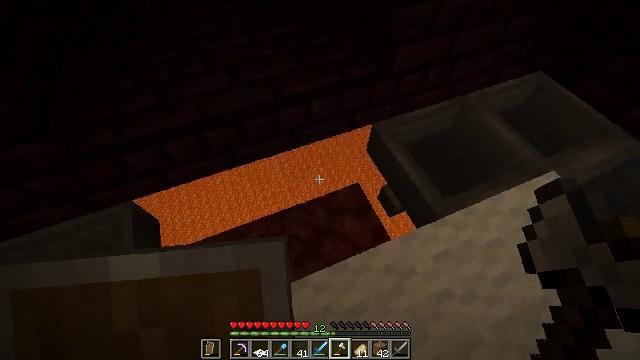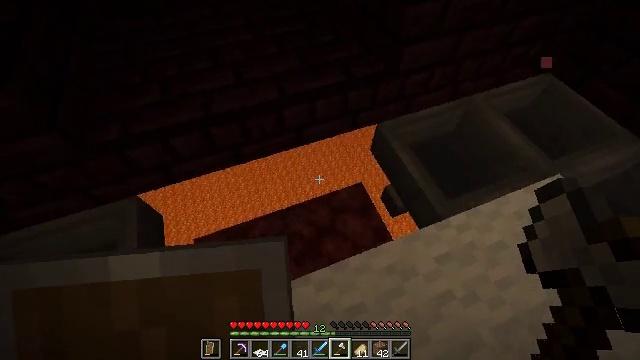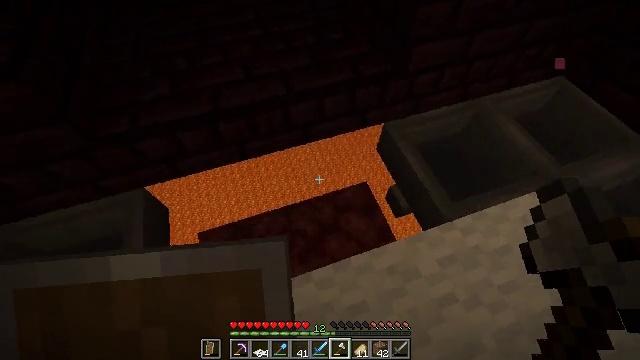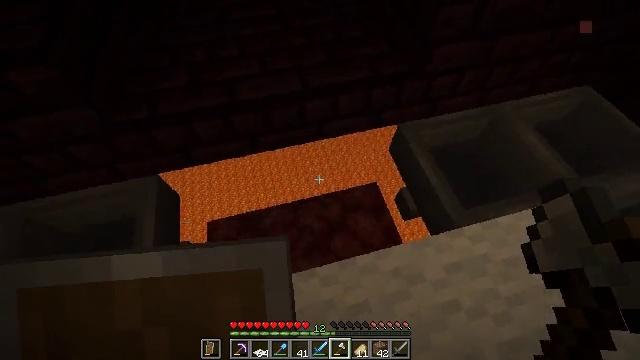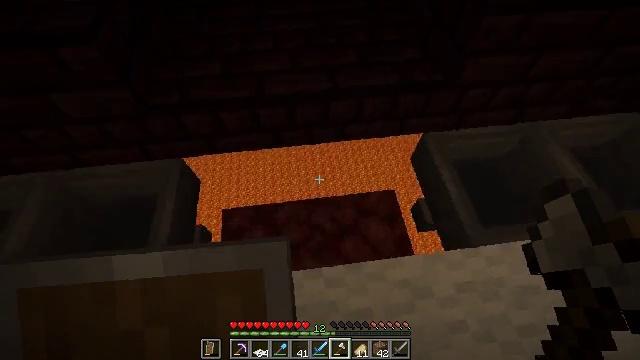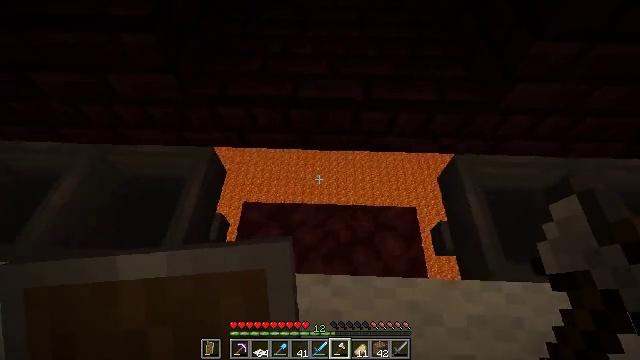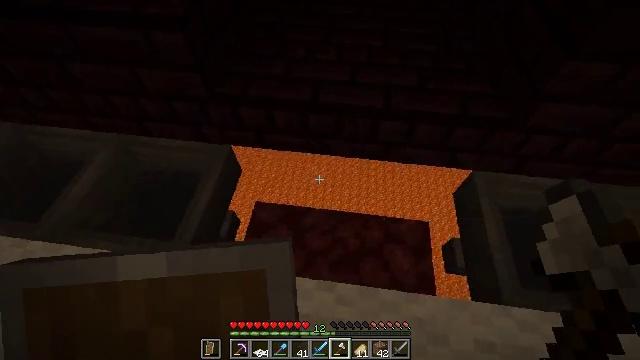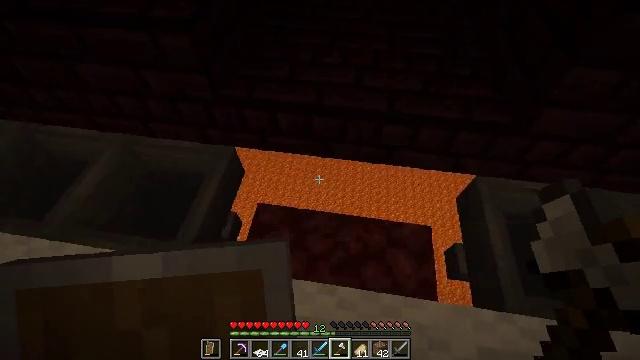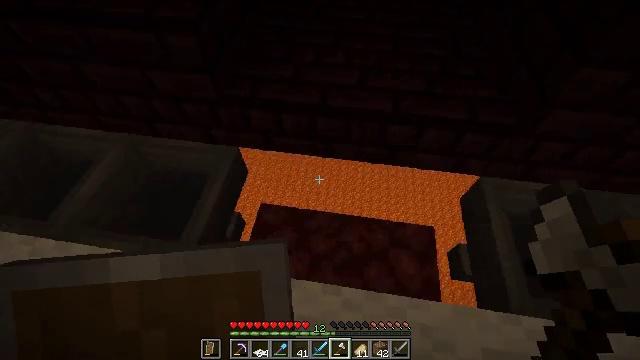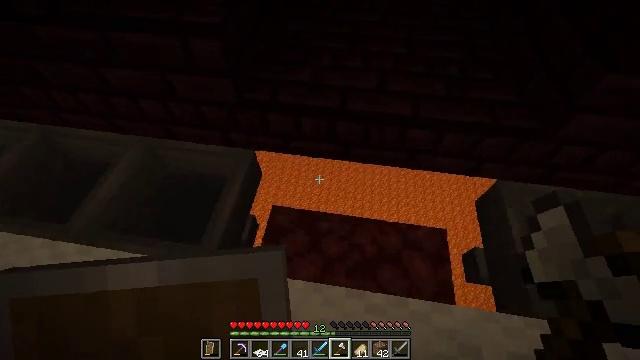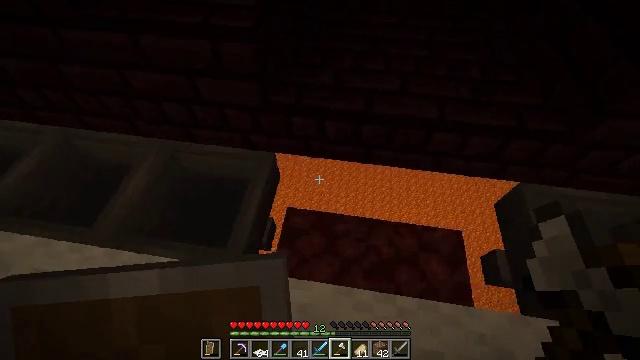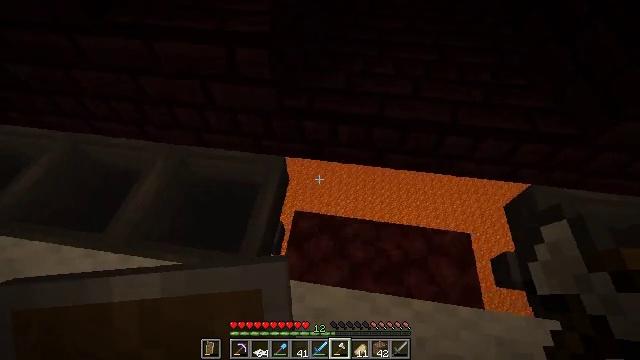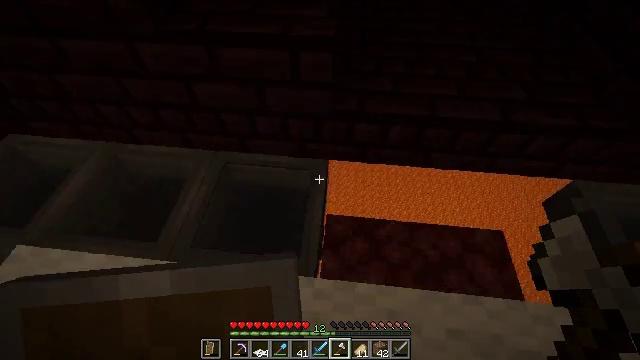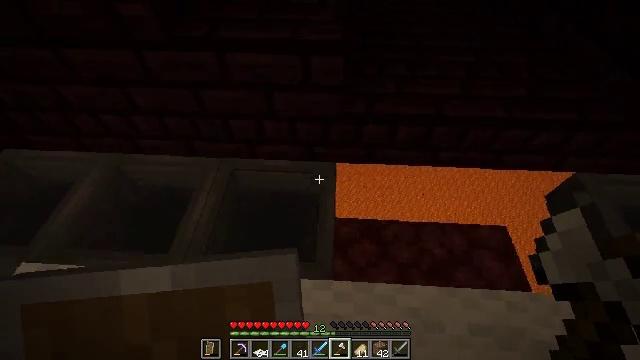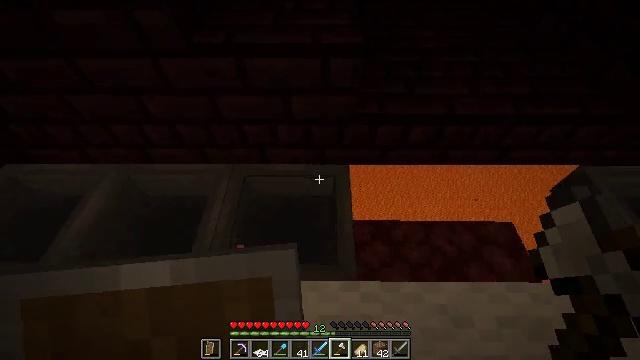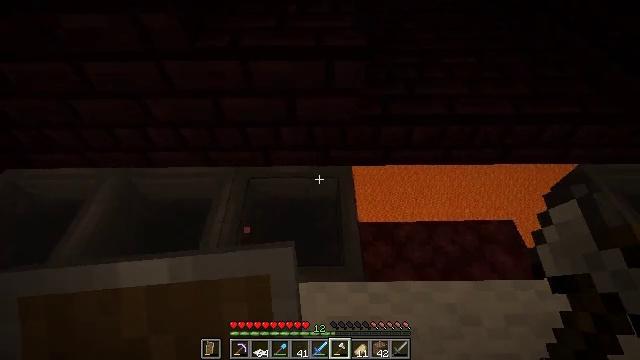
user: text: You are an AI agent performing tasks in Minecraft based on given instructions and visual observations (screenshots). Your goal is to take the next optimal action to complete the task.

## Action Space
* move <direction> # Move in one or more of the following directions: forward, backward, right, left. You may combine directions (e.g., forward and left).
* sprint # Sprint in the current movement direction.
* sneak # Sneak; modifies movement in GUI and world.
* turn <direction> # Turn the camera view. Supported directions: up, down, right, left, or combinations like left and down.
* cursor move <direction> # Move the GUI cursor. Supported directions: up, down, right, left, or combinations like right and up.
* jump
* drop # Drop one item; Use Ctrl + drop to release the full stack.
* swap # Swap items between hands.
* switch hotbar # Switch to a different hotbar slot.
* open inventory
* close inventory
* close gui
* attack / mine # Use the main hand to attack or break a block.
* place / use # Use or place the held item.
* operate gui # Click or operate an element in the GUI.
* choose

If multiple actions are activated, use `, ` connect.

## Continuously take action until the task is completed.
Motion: motion action
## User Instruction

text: Break the nether brick slab.
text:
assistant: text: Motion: turn left
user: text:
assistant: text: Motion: turn left
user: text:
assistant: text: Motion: turn left
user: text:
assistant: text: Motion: turn left
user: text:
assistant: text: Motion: turn left and up
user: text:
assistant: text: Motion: turn left and up
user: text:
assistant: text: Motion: turn left
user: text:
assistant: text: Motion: move left
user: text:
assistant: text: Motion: move left
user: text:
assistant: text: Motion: move left
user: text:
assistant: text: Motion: move left
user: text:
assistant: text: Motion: move left, turn right
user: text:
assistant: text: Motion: move left, turn right and up
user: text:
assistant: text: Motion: turn right and up
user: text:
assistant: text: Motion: turn right
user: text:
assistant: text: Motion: no_op
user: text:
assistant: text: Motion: no_op
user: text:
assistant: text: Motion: no_op
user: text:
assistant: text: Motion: turn right
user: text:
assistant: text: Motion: turn right
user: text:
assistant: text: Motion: no_op
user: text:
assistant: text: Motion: turn right
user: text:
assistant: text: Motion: turn right
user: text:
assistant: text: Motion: turn right
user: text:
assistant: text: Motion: turn right
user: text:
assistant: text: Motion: turn right
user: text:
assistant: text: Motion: turn up
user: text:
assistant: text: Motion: no_op
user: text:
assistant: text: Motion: no_op
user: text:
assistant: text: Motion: turn right